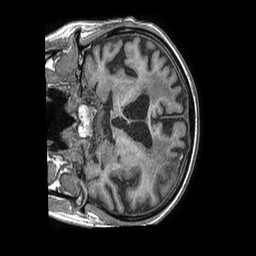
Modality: T1w
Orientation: coronal
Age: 88
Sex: male
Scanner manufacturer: philips
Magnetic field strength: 1.5 T
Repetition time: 0.00751 s
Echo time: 0.003414 s